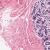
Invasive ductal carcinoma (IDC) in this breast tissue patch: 0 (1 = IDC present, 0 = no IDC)